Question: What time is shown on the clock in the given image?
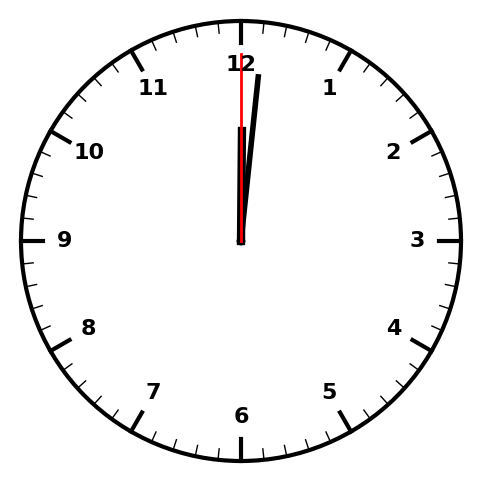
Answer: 12:01:00